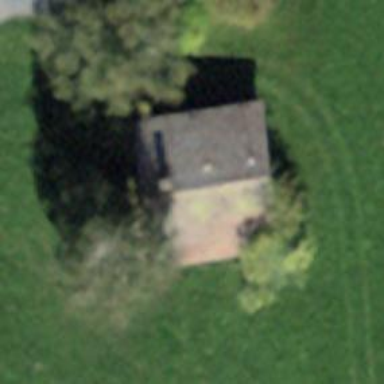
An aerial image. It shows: Barn.